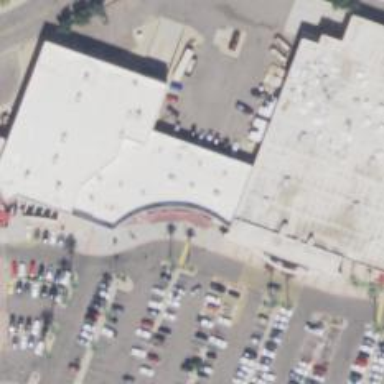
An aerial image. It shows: Department store building.